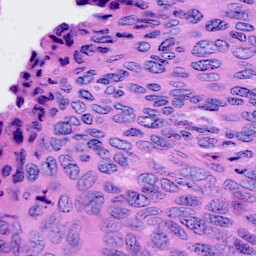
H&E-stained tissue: Cervix